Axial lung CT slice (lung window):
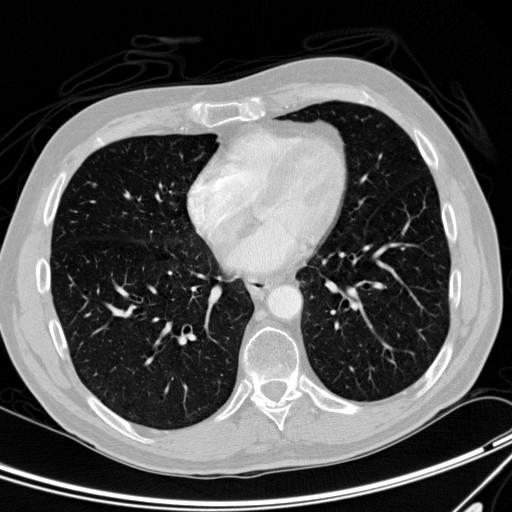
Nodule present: no